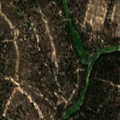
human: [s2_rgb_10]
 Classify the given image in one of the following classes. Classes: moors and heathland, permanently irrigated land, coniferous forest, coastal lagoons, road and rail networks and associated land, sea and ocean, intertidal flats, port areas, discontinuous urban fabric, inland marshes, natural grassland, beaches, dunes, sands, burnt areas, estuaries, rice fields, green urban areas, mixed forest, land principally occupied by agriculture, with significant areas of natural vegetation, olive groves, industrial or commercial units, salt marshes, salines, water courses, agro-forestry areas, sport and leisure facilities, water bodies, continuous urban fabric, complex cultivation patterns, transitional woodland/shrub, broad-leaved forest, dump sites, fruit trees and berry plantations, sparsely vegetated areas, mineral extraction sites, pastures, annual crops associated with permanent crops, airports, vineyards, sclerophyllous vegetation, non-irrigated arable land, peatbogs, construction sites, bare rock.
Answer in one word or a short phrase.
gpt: mixed forest